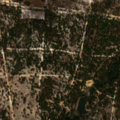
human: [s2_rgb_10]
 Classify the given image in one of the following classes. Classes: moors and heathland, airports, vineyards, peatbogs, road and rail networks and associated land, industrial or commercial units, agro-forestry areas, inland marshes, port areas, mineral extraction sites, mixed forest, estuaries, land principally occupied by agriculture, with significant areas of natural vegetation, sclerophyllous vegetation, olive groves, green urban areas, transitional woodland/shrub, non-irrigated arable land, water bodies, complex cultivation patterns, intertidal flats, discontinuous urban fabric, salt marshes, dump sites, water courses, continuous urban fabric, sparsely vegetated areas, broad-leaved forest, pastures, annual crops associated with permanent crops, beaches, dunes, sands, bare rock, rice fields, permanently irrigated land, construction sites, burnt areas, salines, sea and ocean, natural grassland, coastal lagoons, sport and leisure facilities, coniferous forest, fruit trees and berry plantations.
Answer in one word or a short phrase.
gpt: mixed forest, transitional woodland/shrub